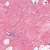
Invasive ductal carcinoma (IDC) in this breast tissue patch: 0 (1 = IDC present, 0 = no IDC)